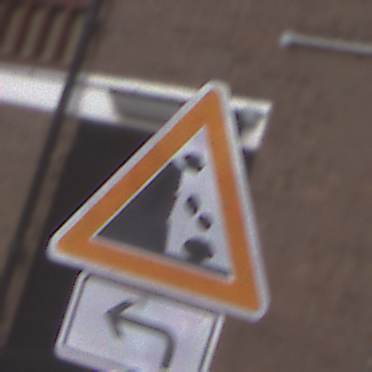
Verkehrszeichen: SteinschlagLinks
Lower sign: RichtungsangabeDurchPfeile2
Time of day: MorningAfternoon
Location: Outdoor (Urban)
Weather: Overcast
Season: NotSpecified
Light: Natural